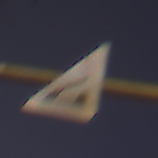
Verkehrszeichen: BeweglicheBruecke
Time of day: Night
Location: Outdoor (Urban)
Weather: PartlyCloudy
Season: NotSpecified
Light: Natural